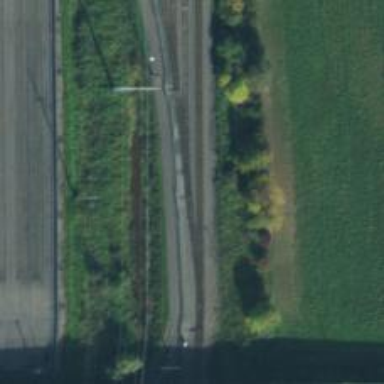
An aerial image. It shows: Railway siding with rails.